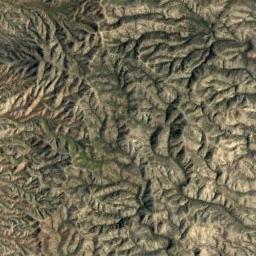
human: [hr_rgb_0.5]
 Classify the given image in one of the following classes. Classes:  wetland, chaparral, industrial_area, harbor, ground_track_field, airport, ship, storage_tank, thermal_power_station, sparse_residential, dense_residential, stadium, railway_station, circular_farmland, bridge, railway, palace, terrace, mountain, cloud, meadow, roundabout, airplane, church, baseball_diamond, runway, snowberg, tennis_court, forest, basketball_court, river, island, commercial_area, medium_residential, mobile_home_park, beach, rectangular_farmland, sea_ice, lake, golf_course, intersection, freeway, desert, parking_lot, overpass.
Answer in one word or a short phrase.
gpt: mountain